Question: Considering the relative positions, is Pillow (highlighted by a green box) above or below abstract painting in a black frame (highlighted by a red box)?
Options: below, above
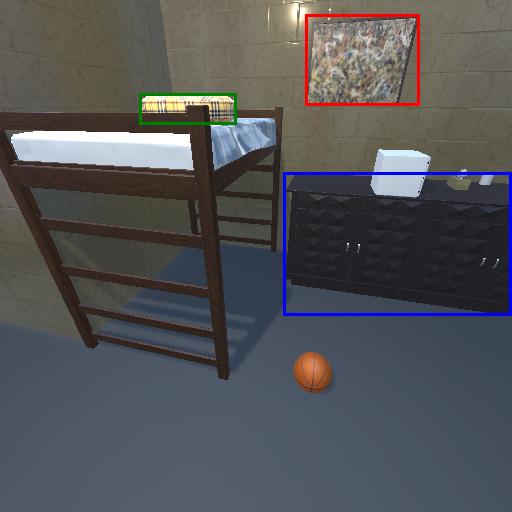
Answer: below